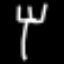
Label: fork